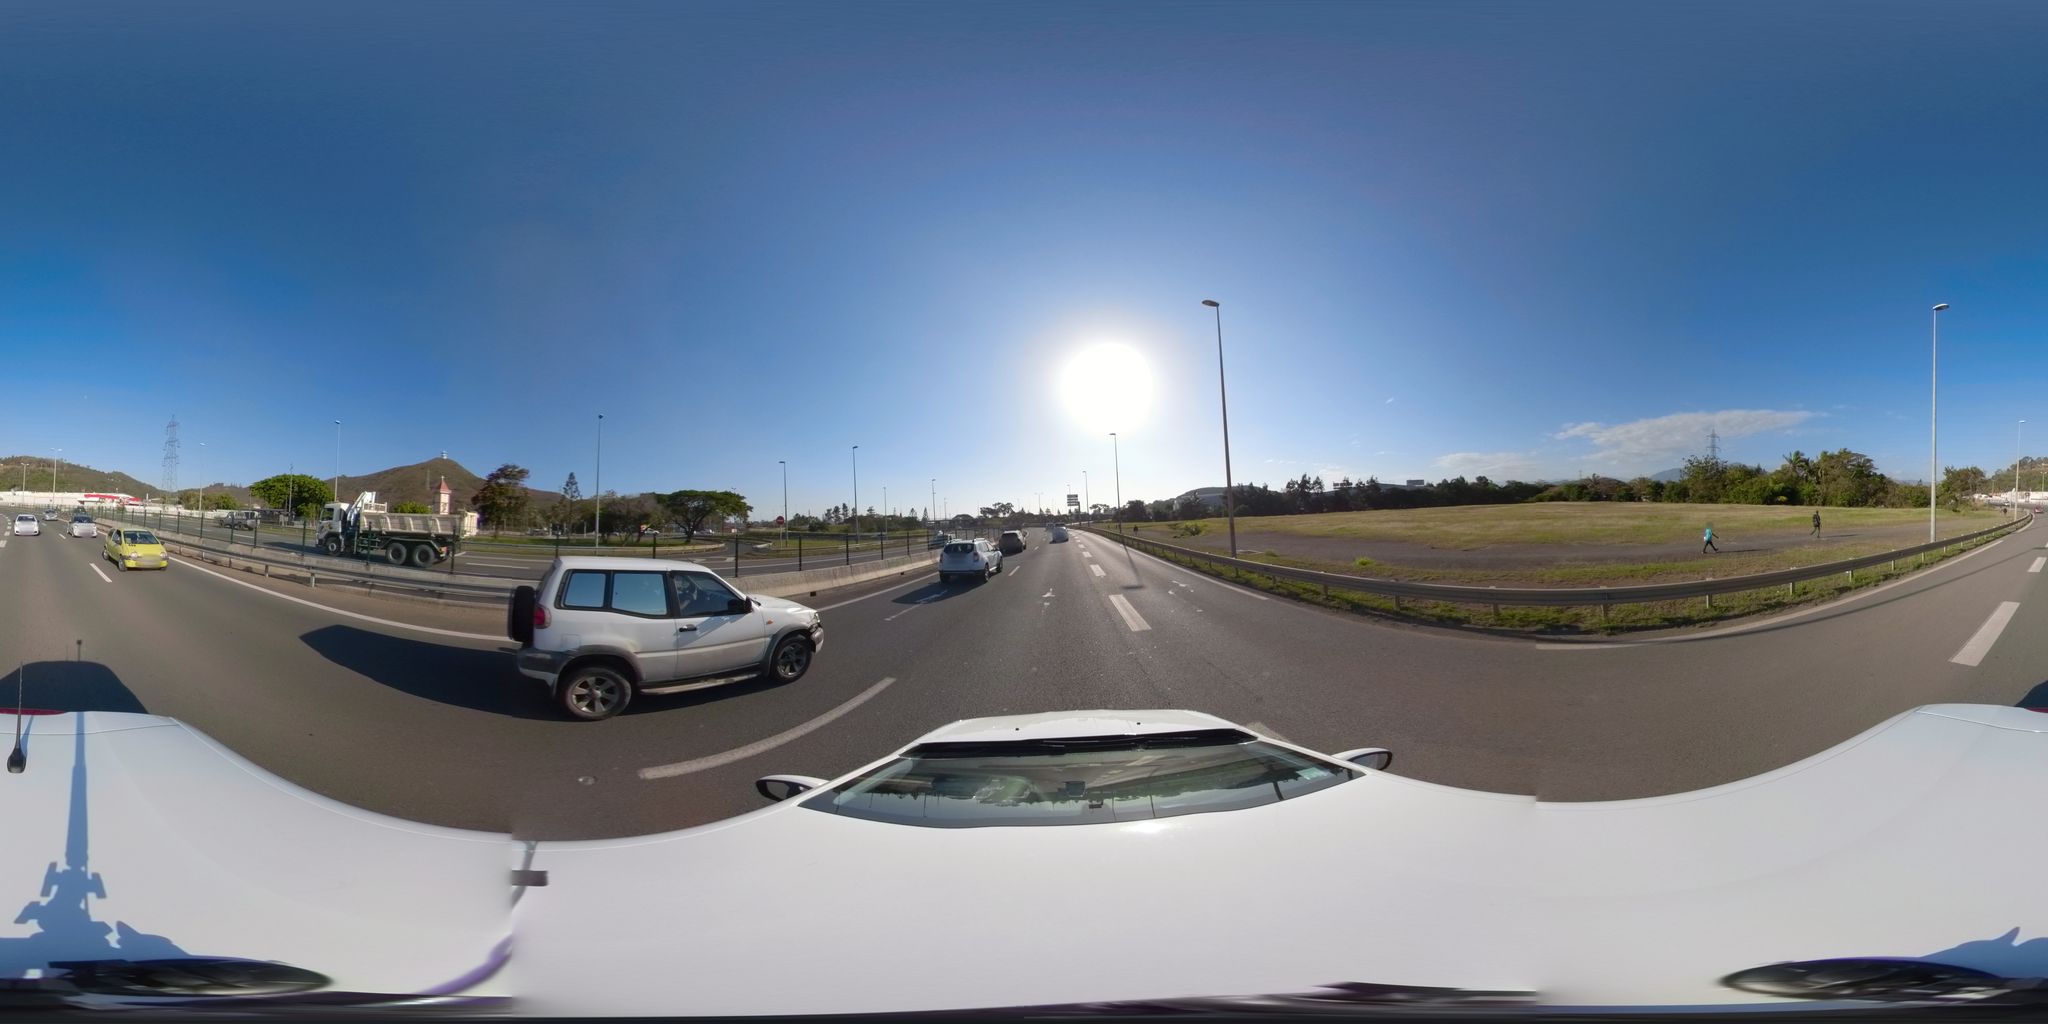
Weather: clear
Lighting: day
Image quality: good
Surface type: cycling surface
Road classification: trunk
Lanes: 2.0
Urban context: urban centre
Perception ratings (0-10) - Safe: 1.21, Lively: 6.69, Beautiful: 3.54, Boring: 5.72, Depressing: 6.64, Wealthy: 1.03